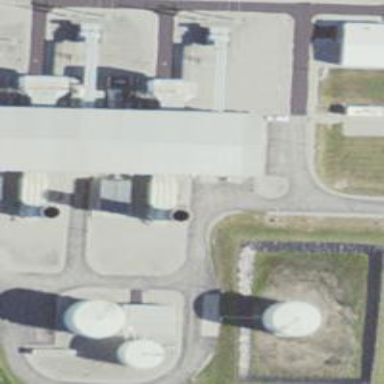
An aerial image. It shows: Gas turbine generator powered by gas.